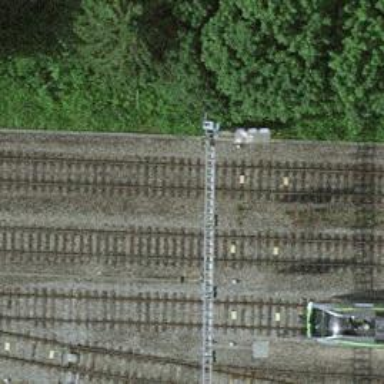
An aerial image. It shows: Railway signal.